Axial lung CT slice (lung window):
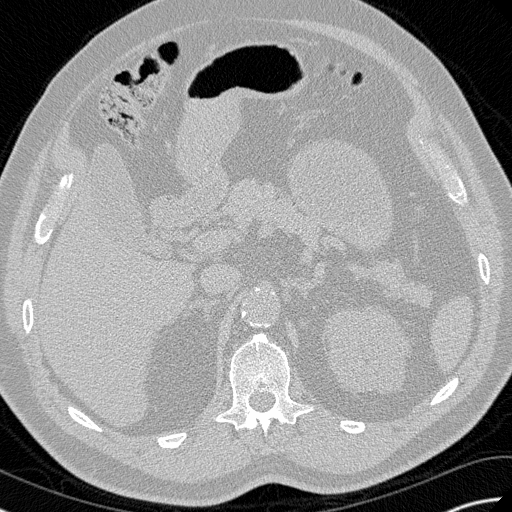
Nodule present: no